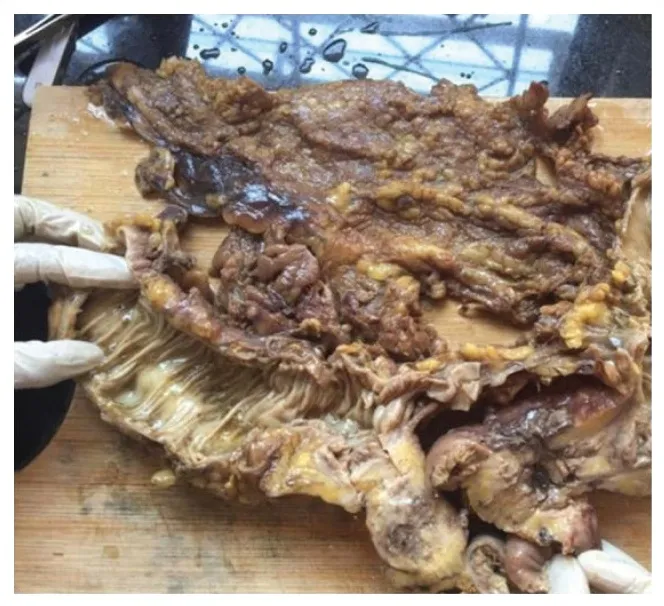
Multiple sections were sampled, all of which revealed soft tissue, consistent with inflammatory granulation tissue, and an abscess.
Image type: pathology (immunostaining)